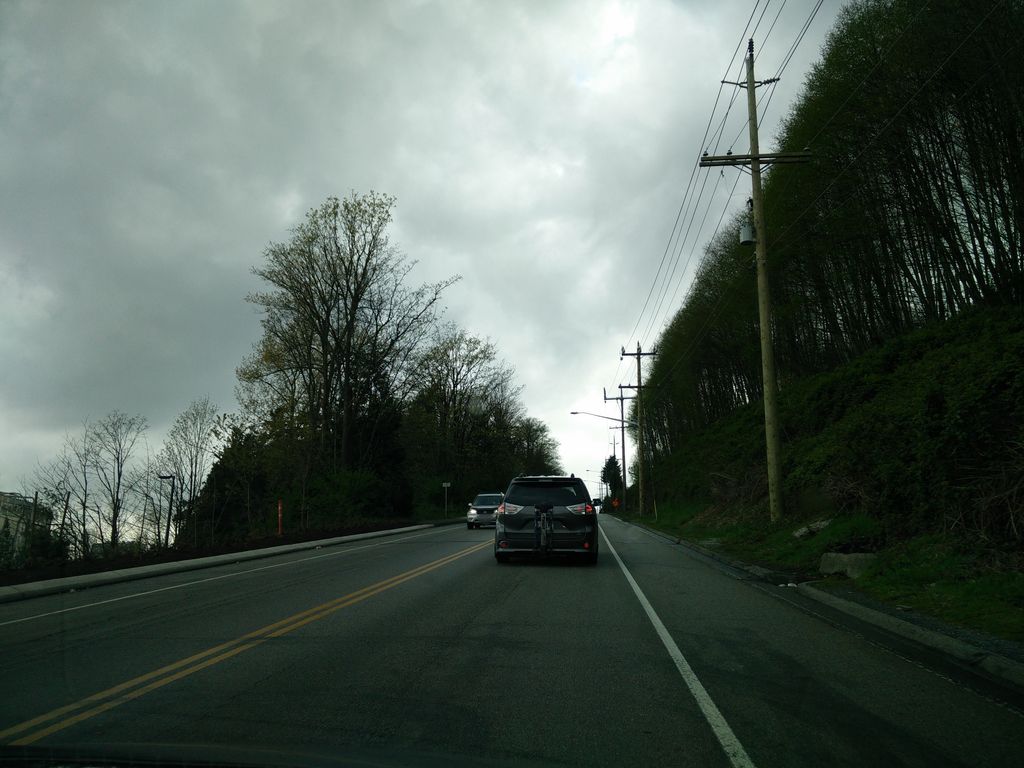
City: vancouver